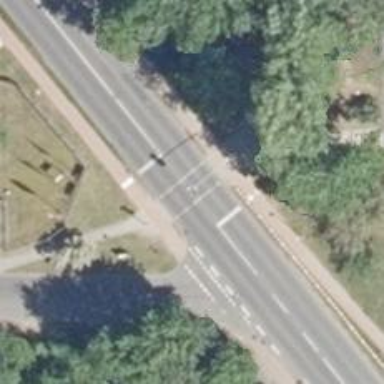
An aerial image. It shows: Road with traffic signals at crossing.